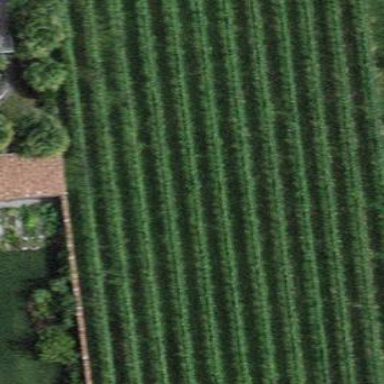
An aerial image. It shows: Vineyard.